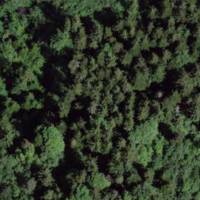
EUNIS habitat code: 43
Species observed at this site:
Lysimachia vulgaris